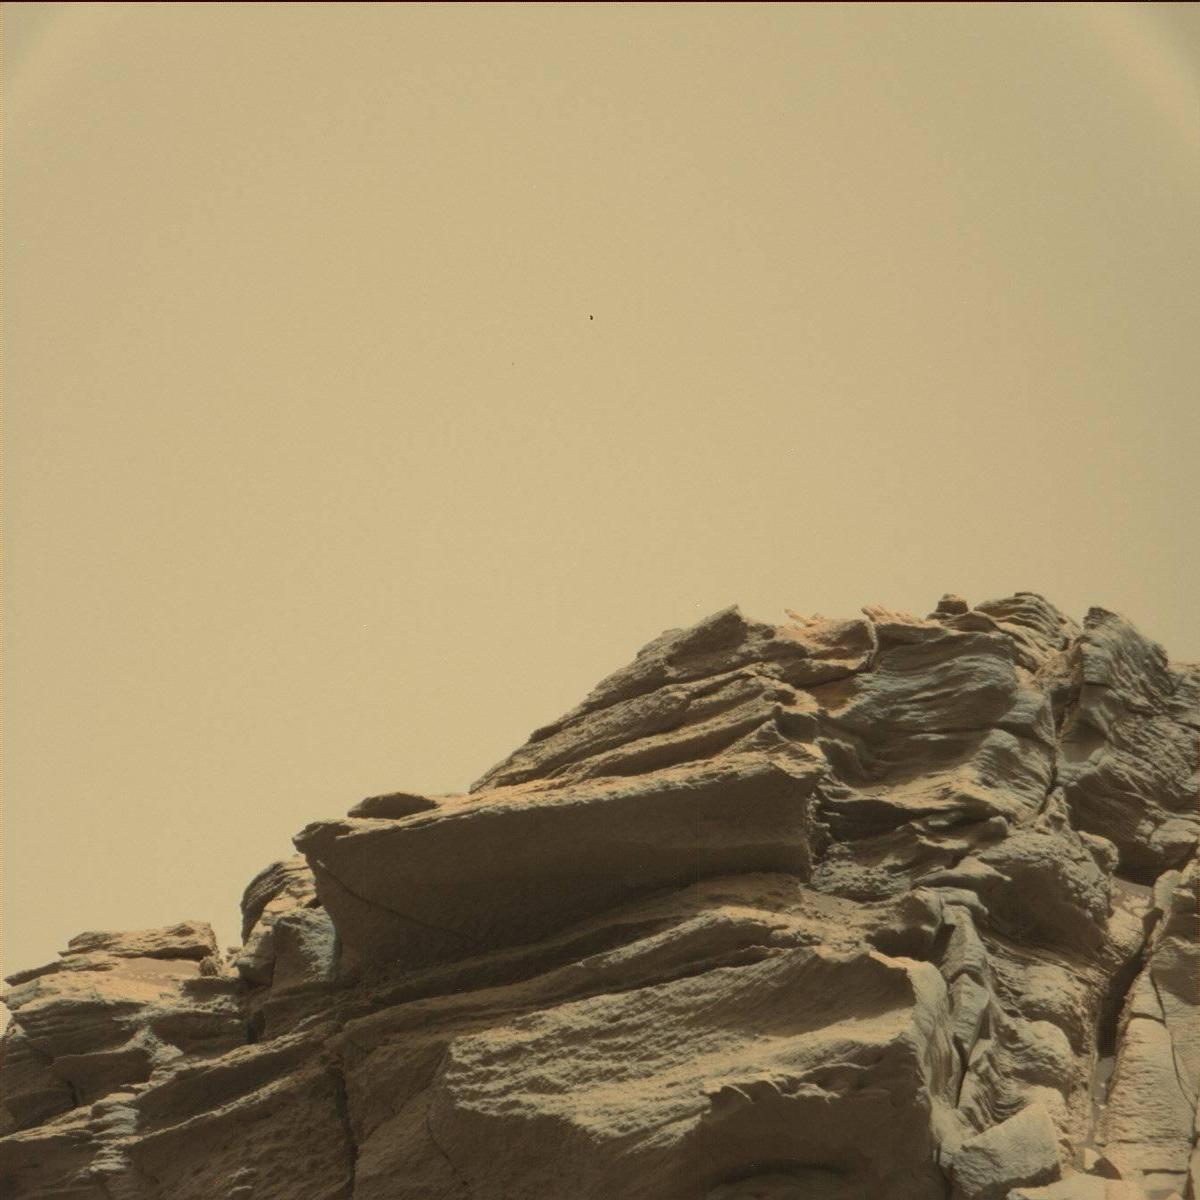
Terrain classes present: Bedrock, Sand / Soil, Sky